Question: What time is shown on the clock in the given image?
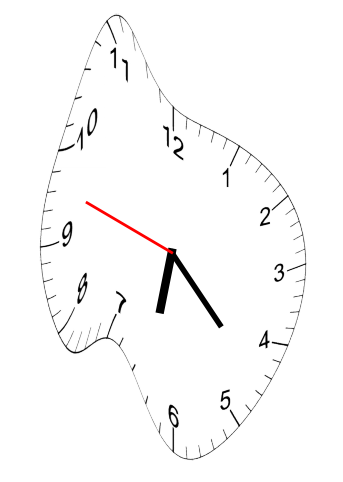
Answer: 06:22:48